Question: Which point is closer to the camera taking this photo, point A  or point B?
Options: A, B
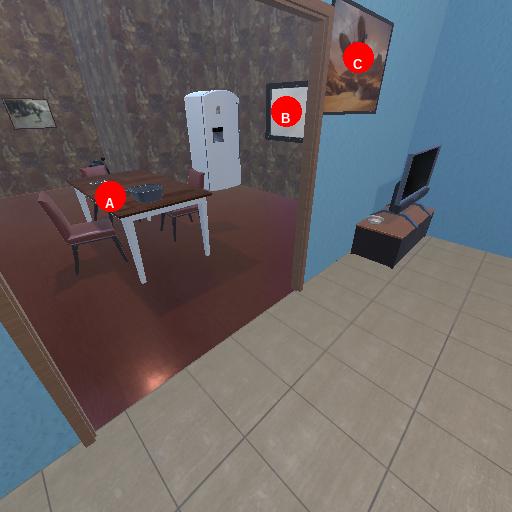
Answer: A